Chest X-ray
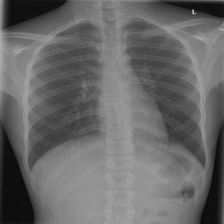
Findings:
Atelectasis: negative
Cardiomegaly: negative
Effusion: negative
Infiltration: negative
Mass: negative
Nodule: negative
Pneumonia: negative
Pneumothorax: negative
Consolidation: negative
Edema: negative
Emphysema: negative
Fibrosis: negative
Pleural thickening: negative
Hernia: negative